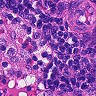
Metastatic tissue present: no